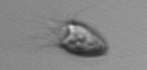
Label: Balanion